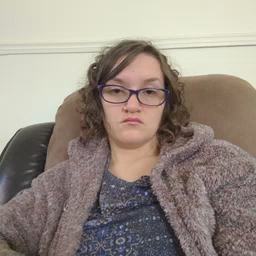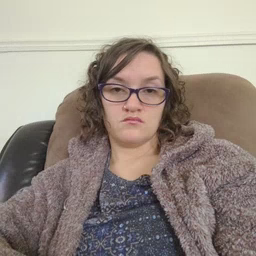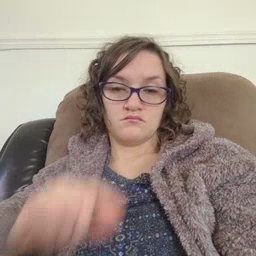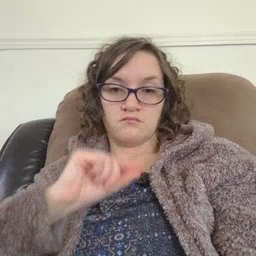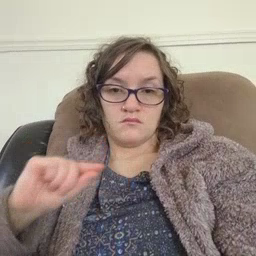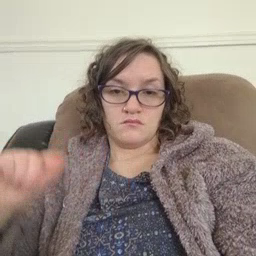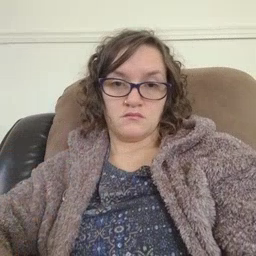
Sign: pen